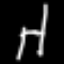
Label: chair